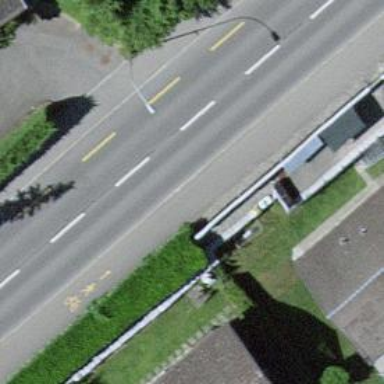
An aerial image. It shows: Public transport stop position.